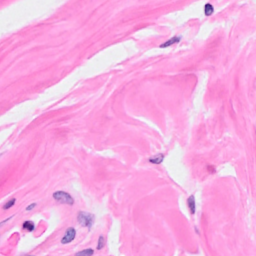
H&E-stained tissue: Breast